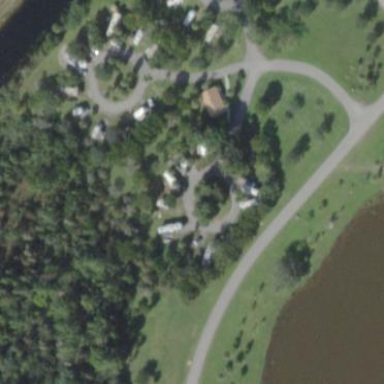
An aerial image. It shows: Caravan site for tourism.